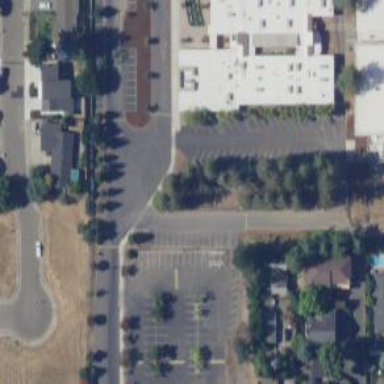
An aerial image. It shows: Parking area with asphalt surface.